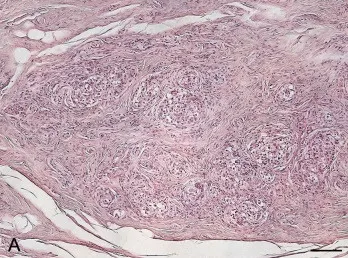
Right carotid body of Case 4 - Haematoxylin-eosin Scale bars: 100 microm.
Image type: pathology (h&e)